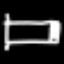
Label: bed